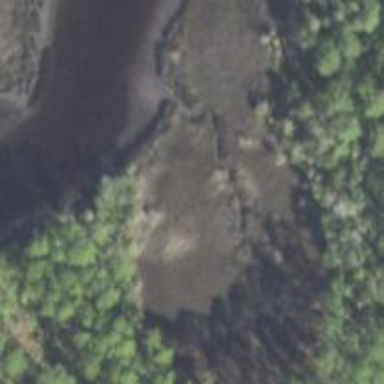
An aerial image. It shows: Saltmarsh wetland.